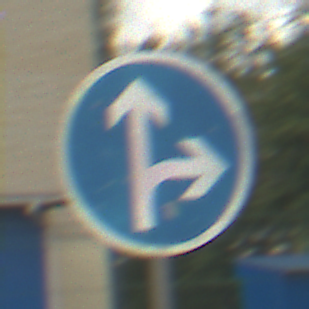
Verkehrszeichen: VorgeschriebeneFahrtrichtungGeradeausOderRechts
Umgebung: Outdoor, Suburban
Tageszeit: MorningAfternoon
Wetter: PartlyCloudy
Licht: Natural
Jahreszeit: NotSpecified
Kontrast: LowContrast